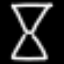
Label: hourglass